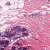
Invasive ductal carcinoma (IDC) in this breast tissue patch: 0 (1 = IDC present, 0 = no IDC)